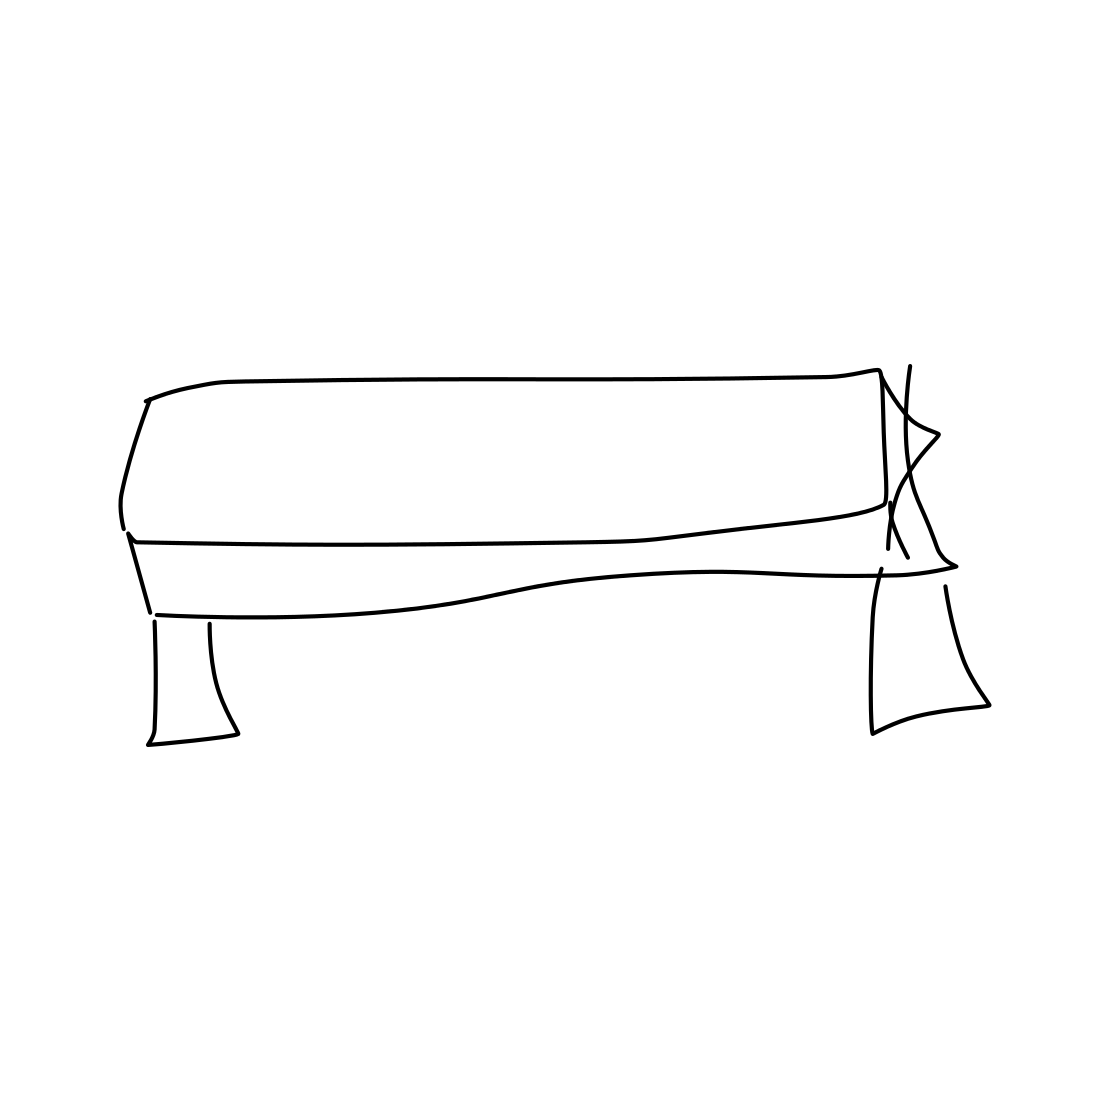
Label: bench